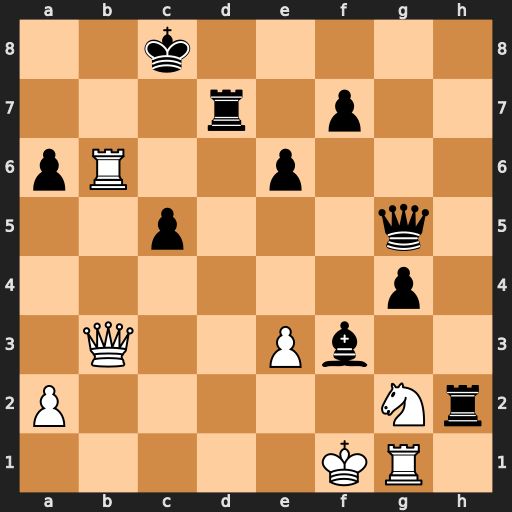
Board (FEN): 2k5/3r1p2/pR2p3/2p3q1/6p1/1Q2Pb2/P5Nr/5KR1
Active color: w
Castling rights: -
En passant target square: -
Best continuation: Rb8+ Kc7 Qb6#